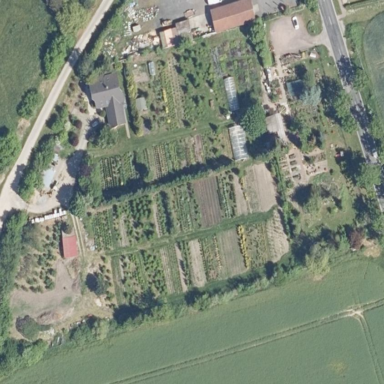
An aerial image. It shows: Greenhouse used for horticulture.